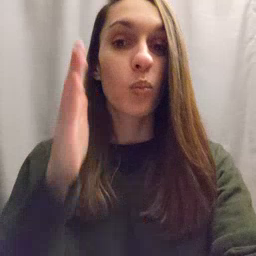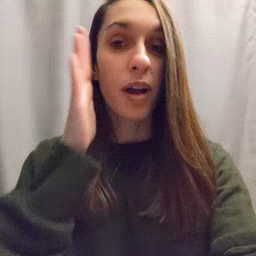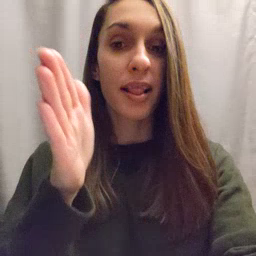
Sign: will